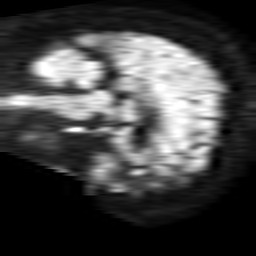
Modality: TRACE
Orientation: sagittal
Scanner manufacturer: philips
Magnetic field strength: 1.5 T
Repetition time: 3.534 s
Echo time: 0.06922 s